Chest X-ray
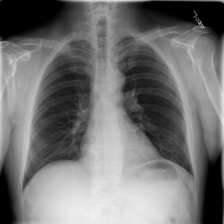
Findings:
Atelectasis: negative
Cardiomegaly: negative
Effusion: negative
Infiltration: negative
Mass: negative
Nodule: negative
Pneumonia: negative
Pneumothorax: negative
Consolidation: negative
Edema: negative
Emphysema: negative
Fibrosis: negative
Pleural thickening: negative
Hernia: negative